Field crop: maize
Growth stage: 2
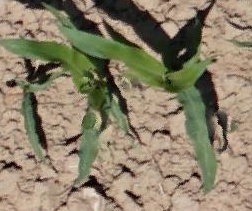
Species: maize